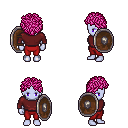
a pixel art fantasy rpg character, female body template, dark elf, purple skin, maroon long-sleeve shirt, red pants, pink curly afro hairstyle, shield, four views (front, back, left, right), 2x2 character sprite sheet, small pixel art, hard edges, no anti-aliasing